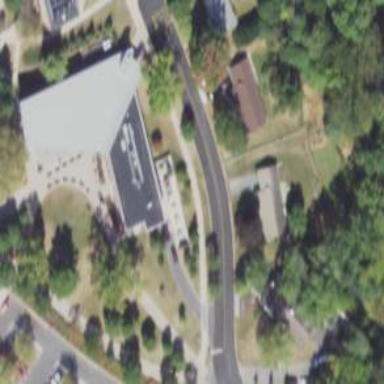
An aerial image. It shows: School building.